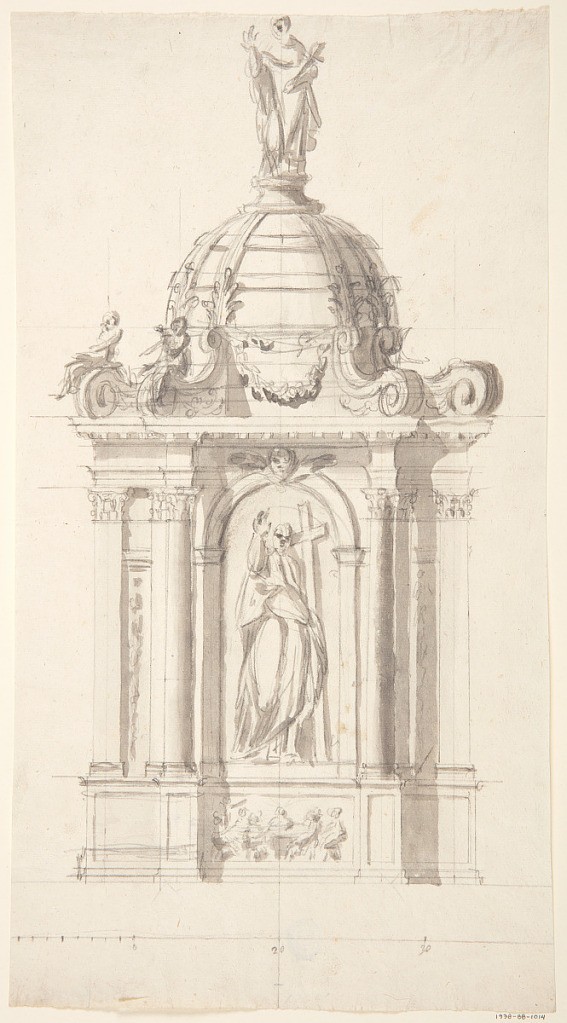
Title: Altar
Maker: Giuseppe Valadier, Italian, 1762–1839
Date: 1775
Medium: Graphite, gray wash Support: laid paper
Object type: Drawing
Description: Above dado, with bas-relief or painting representing the Last Supper, are Corinthian columns and pilasters, supporting a simple entablature with dentilations. Between the columns in an arched niche with sculpture of Christ standing with the cross; a cherubim is at peak of arch. Above entablature is a half-dome buttressed by four volutes, some topped by seated figures, and decorated with leaves and swags. At dome's top, statue of standing male figure holding a cross, probably monastic saint. Below, a